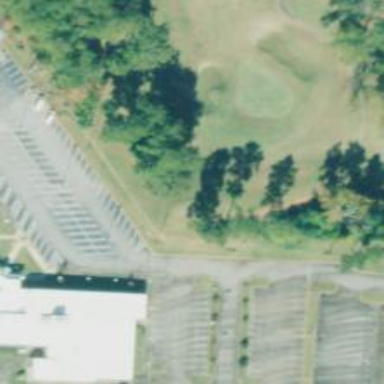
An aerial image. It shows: Golf tee.